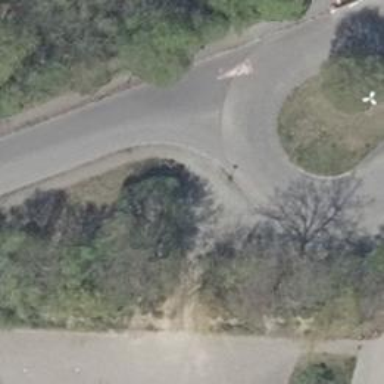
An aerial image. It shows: Footway.